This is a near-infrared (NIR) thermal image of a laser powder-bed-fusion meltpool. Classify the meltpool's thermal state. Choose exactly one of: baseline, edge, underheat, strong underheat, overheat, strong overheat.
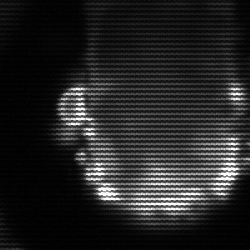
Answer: baseline